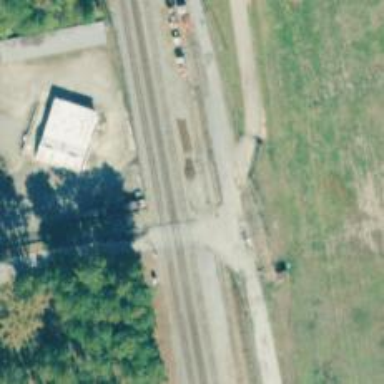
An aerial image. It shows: Site related to railway infrastructure.